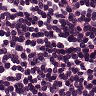
Metastatic tissue present: no